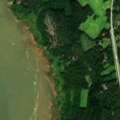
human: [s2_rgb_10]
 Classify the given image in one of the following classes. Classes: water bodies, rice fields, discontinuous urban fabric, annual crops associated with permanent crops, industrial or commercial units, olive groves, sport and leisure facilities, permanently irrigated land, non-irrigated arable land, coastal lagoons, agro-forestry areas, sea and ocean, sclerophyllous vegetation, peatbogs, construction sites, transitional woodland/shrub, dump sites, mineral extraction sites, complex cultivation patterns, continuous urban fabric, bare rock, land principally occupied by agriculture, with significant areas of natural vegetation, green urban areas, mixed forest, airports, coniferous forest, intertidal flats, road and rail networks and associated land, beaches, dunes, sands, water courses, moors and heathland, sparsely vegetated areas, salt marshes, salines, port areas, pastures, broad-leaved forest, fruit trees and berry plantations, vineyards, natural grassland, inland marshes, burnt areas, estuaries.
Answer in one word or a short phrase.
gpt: discontinuous urban fabric, broad-leaved forest, coniferous forest, mixed forest, sea and ocean